Question: I was trying to plot dally bar chart like this with MATLAB but I'm so confusing.

I appreciate any help.
P.S. : I do my best
'''
[Price time]=xlsread('one_year.xlsx');
formatIn='mm/dd/yyyy';
t=flipud(datenum(time,formatIn));
dates=linspace(t(1),t(end),13);
plot(t,flipud(Price))
%Set Ticks
labels = datestr(dates,3);
set(gca, 'XTick', dates);
set(gca, 'XTickLabel', labels);
Xlabels = linspace(min(Price),max(Price),6);
X = linspace(min(Price),max(Price),6);
set(gca, 'YTick', X);
set(gca, 'YTickLabel', Xlabels);
%Label Axes and Set Title
xlabel('Date')
ylabel('Price')
title('Price of Microsoft')
'''
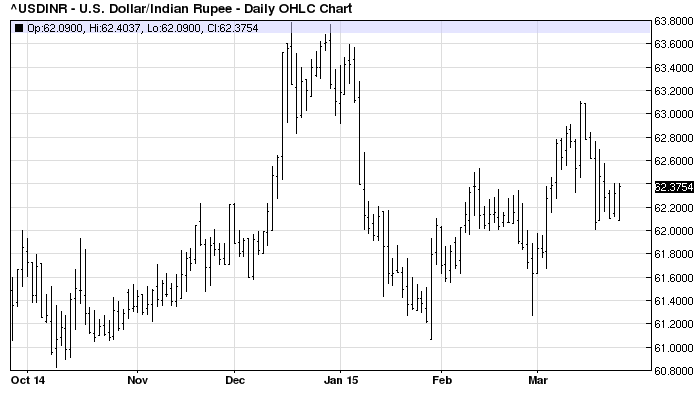
Answer: The function <URL> from the financial toolbox creates such plots.